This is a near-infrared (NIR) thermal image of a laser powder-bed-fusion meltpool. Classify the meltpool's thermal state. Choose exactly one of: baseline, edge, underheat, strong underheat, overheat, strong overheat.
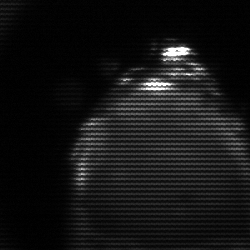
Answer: edge